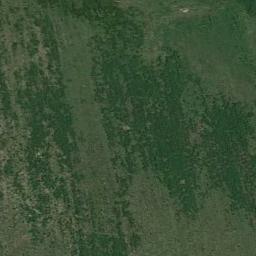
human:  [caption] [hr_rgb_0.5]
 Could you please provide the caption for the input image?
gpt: The meadow is dense but uneven .

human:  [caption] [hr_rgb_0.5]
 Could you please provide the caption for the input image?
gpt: The meadow is full of green grass .

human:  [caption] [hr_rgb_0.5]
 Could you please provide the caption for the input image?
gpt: There is a wood on the grass .

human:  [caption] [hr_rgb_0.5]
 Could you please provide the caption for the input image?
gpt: This meadow has different sparsity in different places .

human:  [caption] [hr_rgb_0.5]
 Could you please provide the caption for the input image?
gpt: A dense meadow with many green grass .